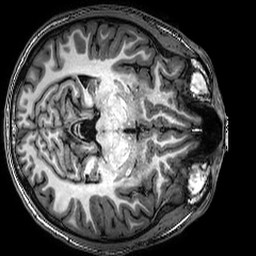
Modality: T1w
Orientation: axial
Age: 31
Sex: male
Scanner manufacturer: philips
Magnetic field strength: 3 T
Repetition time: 0.008079 s
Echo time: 0.003702 s